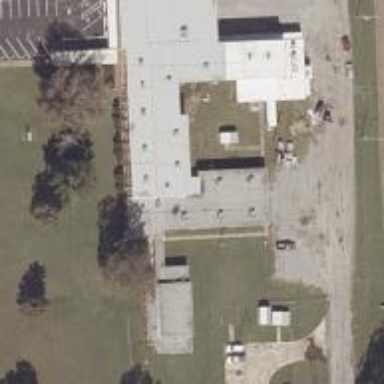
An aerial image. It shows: School.